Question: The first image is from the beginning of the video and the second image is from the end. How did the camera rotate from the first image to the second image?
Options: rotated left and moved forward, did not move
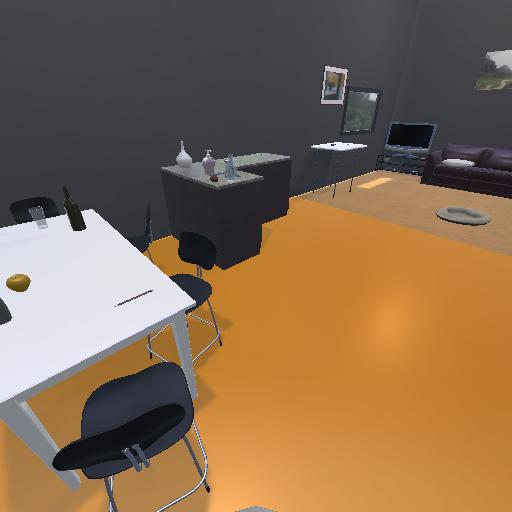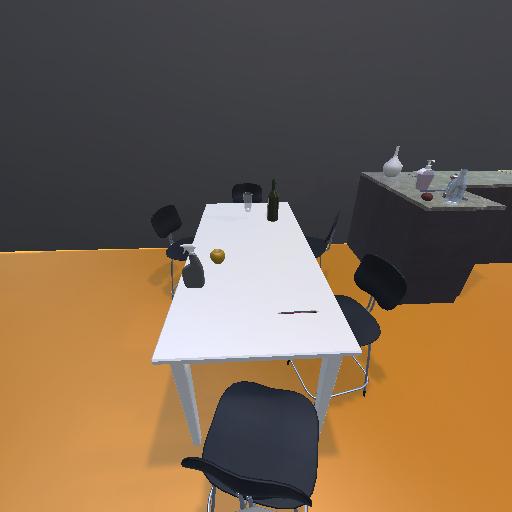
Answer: rotated left and moved forward